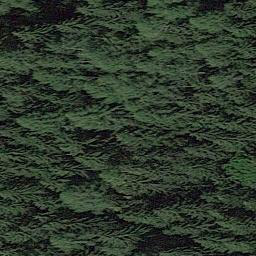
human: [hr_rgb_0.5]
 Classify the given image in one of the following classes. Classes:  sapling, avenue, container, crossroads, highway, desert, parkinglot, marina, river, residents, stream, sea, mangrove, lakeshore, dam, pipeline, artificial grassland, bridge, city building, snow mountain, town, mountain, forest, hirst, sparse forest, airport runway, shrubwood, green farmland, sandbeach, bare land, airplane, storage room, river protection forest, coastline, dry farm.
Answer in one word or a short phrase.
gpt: forest